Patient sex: M
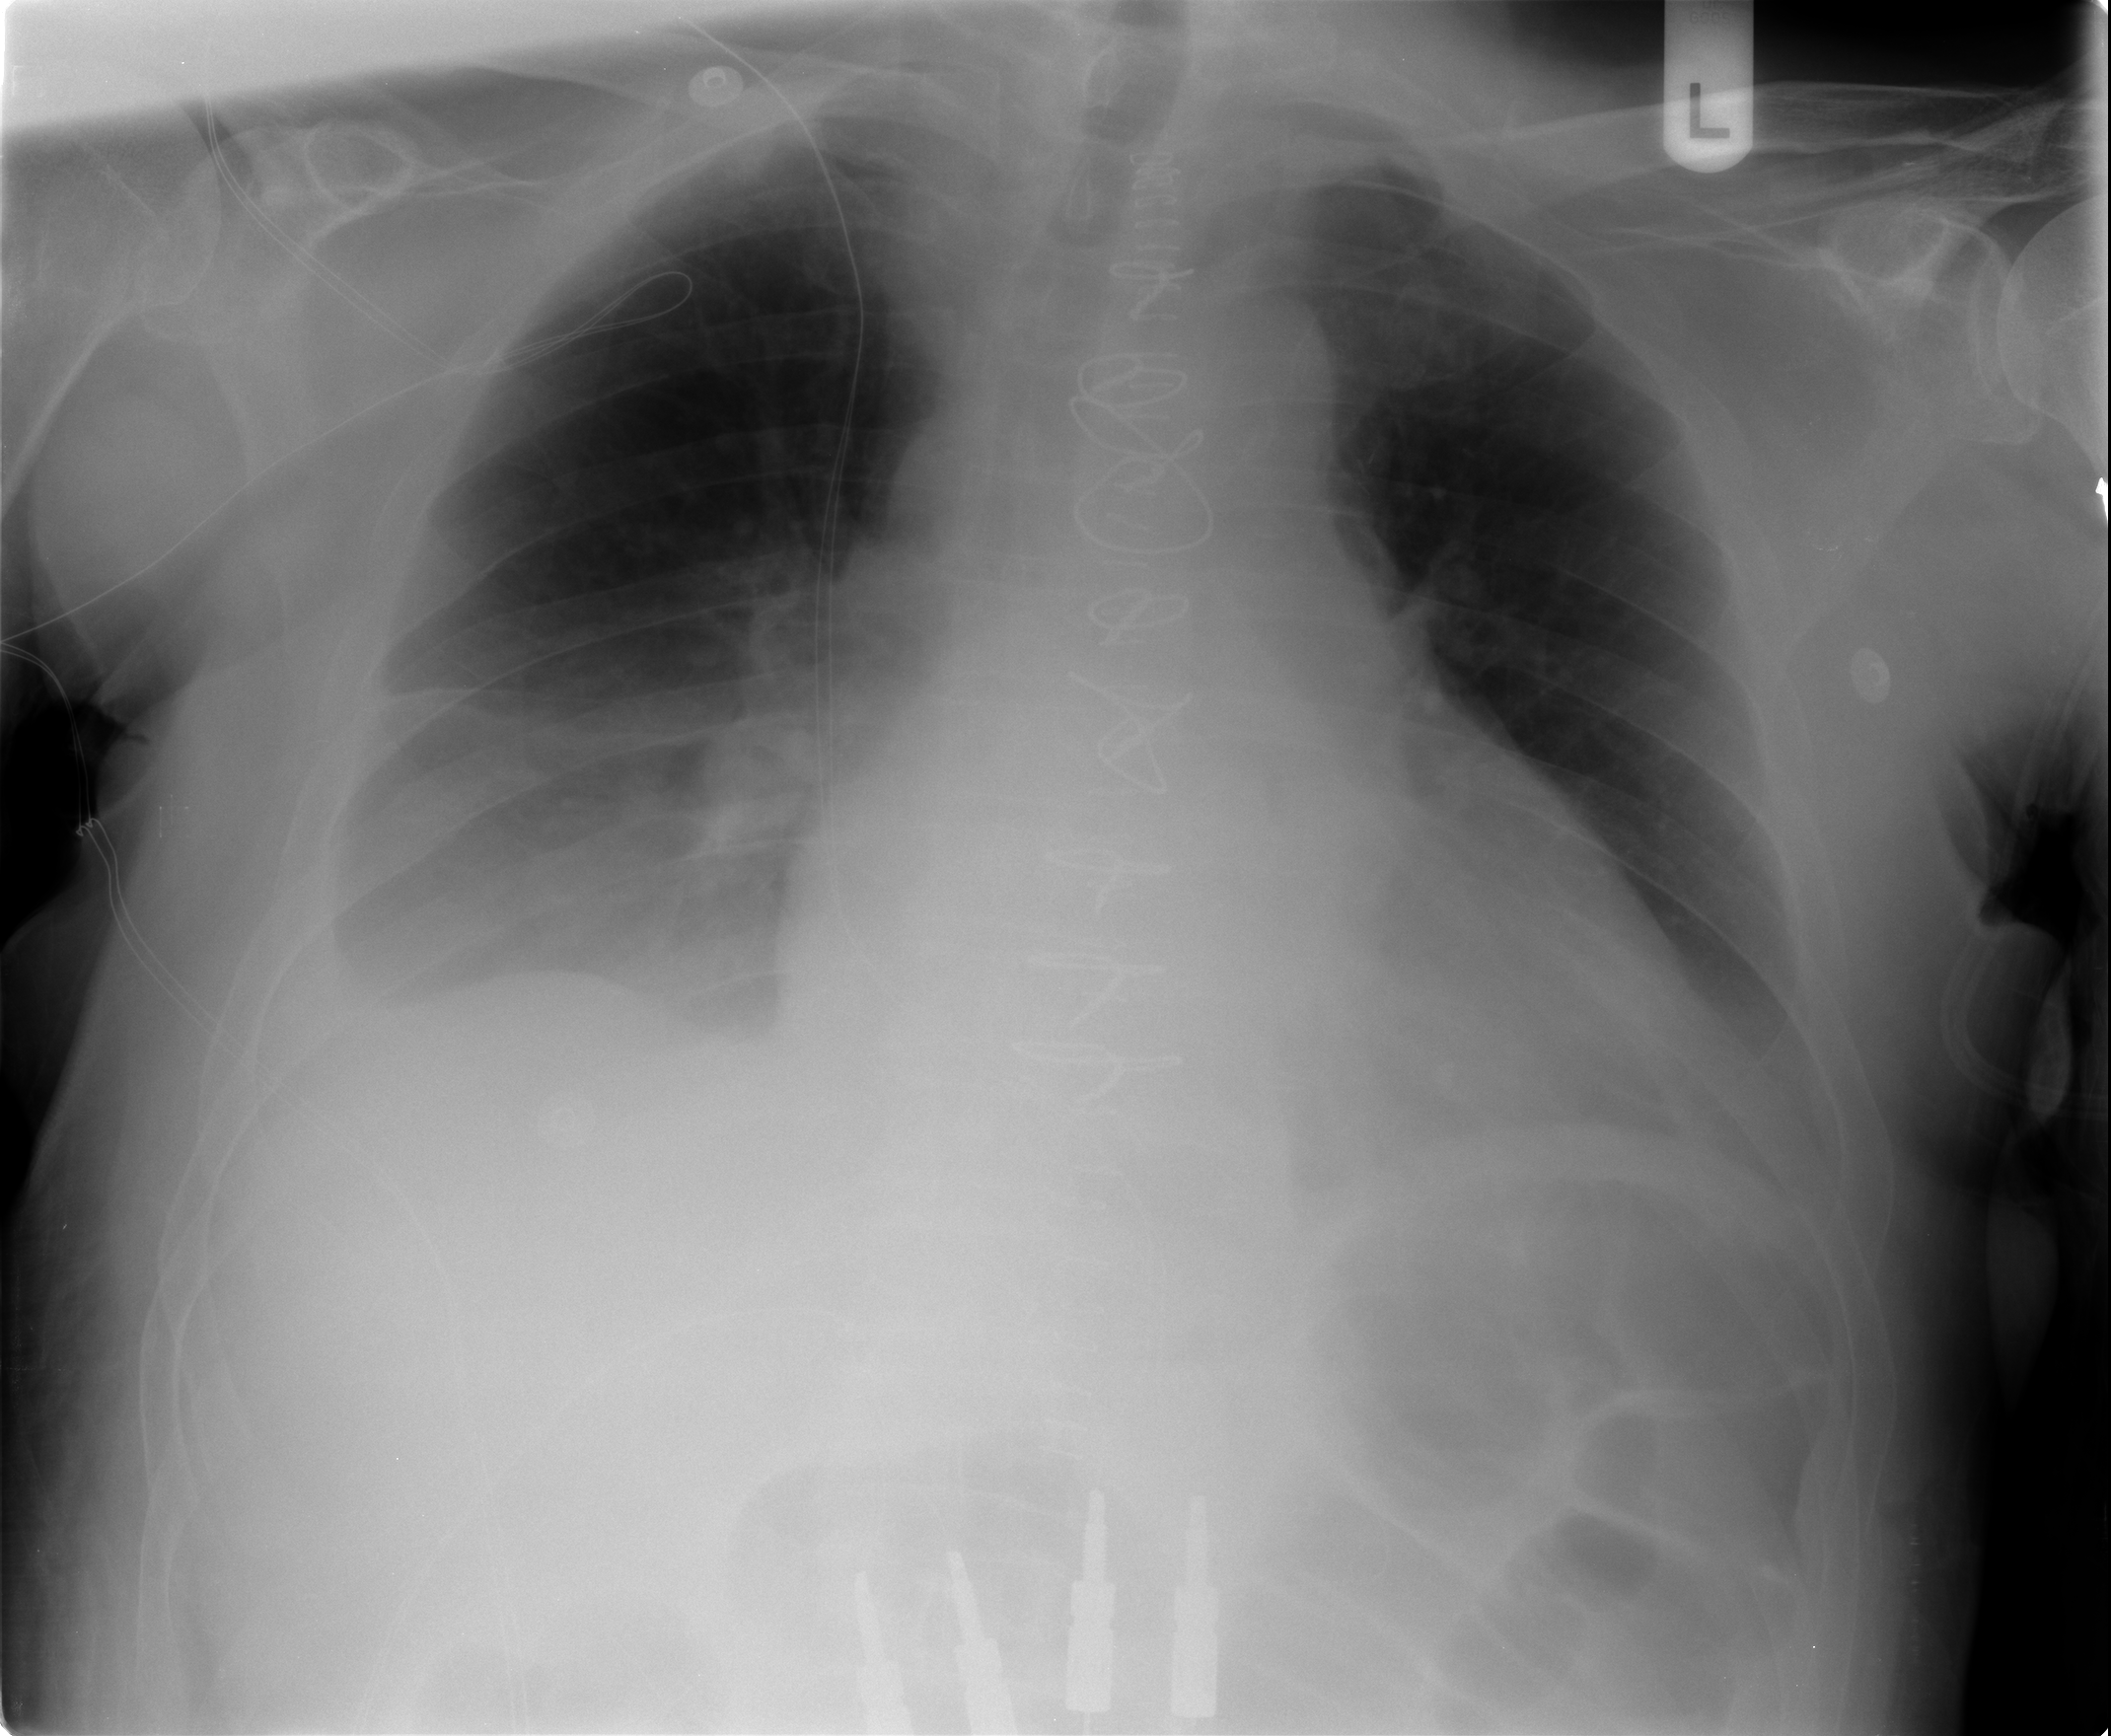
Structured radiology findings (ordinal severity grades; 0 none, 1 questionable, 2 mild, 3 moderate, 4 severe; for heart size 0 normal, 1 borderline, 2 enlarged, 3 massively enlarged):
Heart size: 2
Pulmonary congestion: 0
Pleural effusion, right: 3
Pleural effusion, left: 1
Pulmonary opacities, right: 0
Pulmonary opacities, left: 0
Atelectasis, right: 2
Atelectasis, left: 2